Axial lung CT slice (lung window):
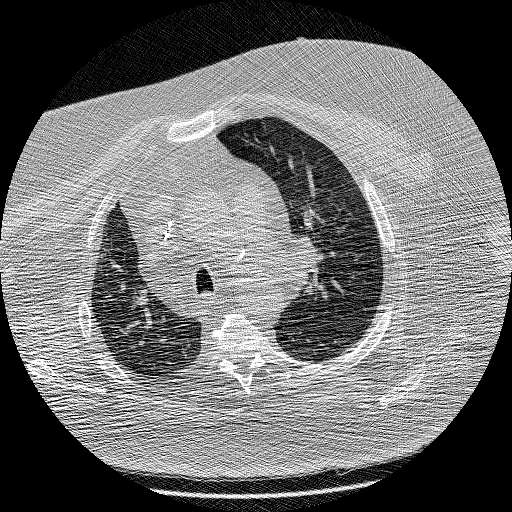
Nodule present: no